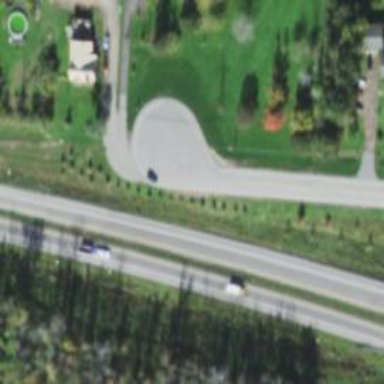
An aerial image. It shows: Turning circle on the road.